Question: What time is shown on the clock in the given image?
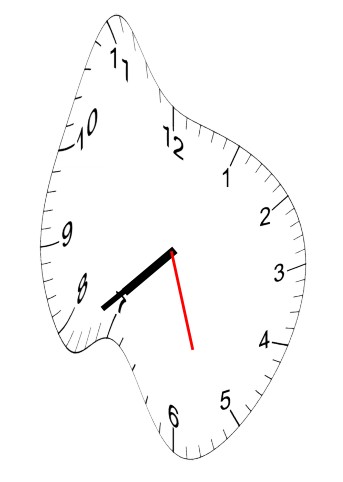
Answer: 07:38:27